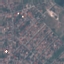
Land use / land cover class: Residential